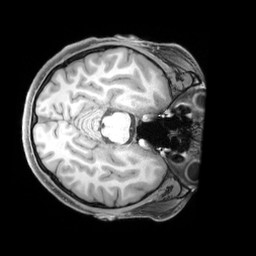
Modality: T1w
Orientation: axial
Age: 27
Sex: male
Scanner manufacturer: siemens
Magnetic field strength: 3 T
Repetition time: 1.97 s
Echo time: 0.00206 s